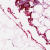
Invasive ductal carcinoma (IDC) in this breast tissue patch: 0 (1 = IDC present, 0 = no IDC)